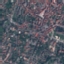
Land use / land cover: Residential